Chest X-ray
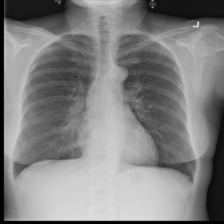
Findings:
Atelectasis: negative
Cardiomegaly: negative
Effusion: negative
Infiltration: negative
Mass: negative
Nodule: negative
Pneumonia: negative
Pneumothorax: negative
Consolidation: negative
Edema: negative
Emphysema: negative
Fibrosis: negative
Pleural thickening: negative
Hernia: negative